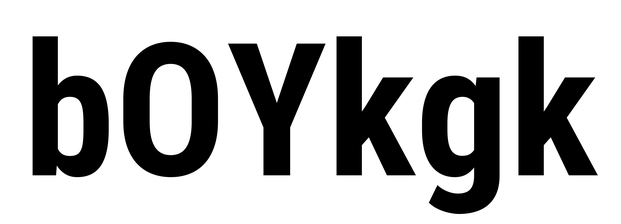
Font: Roboto_Condensed_Bold